Question: I'm trying to get into right now.
I want to use the library for some date calculations due to values from a DevExpress datetime picker. I have been able to include it according to the following <URL> using "libman.json":
'''
{
"provider": "cdnjs",
"library": "moment.js@2.23.0",
"destination": "wwwroot/lib/moment.js/",
"files": [
"moment-with-locales.min.js",
"locale/de.js"
]
}
'''
The *.js files are available.

However, the type or the factory 'moment()' cannot be used as described on the page <URL>. It does not exist.
I have also tried to use the nuget 'Moment.js', but it is also not possible to reference it.
I tried something like this in my *.cshtml ... but that's more Angular rather than MVC, isn't it?
@section Scripts {
'''
<script>
import $ from jquery;
import moment from moment;
const m = moment();
function dateDiff(secondDate) {
//var a = moment([2008, 9]);
//var b = moment([2007, 0]);
//a.diff(b, 'years');
return $("#age").text("" + " years");
}
</script>
'''
}
I'm not able to get access to the moment.js type.
What do I have to do? What have I done wrong?
Thanks in advance! Kind regards.
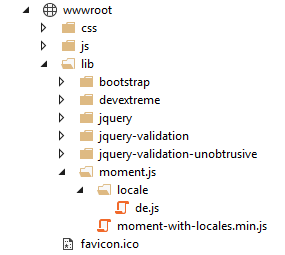
Answer: Before using 'moment', you need to reference it.
For short using, you could try like below:
'''
@section Scripts{
<script src="~/lib/moment.js/moment-with-locales.min.js"></script>
<script type="text/javascript">
$(document).ready(function () {
var now = moment();
alert(now);
var a = moment([2008, 9]);
var b = moment([2007, 0]);
alert(a.diff(b, 'years'));
});
</script>
}
'''
You also could register 'moment' in global by '_Layout.cshtml'.
'''
<!DOCTYPE html>
<html>
//rest code
<environment include="Development">
<script src="~/lib/jquery/dist/jquery.js"></script>
<script src="~/lib/bootstrap/dist/js/bootstrap.bundle.js"></script>
</environment>
<environment exclude="Development">
<script src="https://cdnjs.cloudflare.com/ajax/libs/jquery/3.3.1/jquery.min.js"
asp-fallback-src="~/lib/jquery/dist/jquery.min.js"
asp-fallback-test="window.jQuery"
crossorigin="anonymous"
integrity="sha256-FgpCb/KJQlLNfOu91ta32o/NMZxltwRo8QtmkMRdAu8=">
</script>
<script src="https://cdnjs.cloudflare.com/ajax/libs/twitter-bootstrap/4.1.3/js/bootstrap.bundle.min.js"
asp-fallback-src="~/lib/bootstrap/dist/js/bootstrap.bundle.min.js"
asp-fallback-test="window.jQuery && window.jQuery.fn && window.jQuery.fn.modal"
crossorigin="anonymous"
integrity="sha256-E/V4cWE4qvAeO5MOhjtGtqDzPndRO1LBk8lJ/PR7CA4=">
</script>
</environment>
<script src="~/js/site.js" asp-append-version="true"></script>
<script src="~/lib/moment.js/moment-with-locales.min.js"></script>
@RenderSection("Scripts", required: false)
</body>
</html>
'''